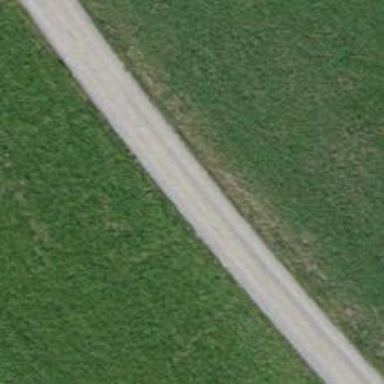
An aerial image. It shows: Track with compacted grade2 surface.